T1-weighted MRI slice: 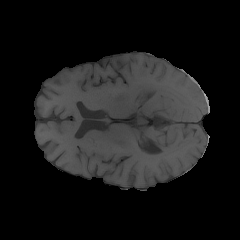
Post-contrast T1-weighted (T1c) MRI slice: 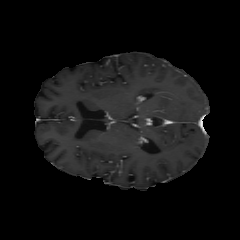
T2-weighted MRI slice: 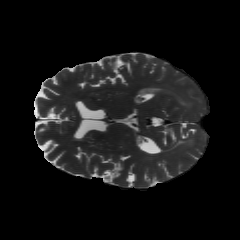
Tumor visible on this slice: yes